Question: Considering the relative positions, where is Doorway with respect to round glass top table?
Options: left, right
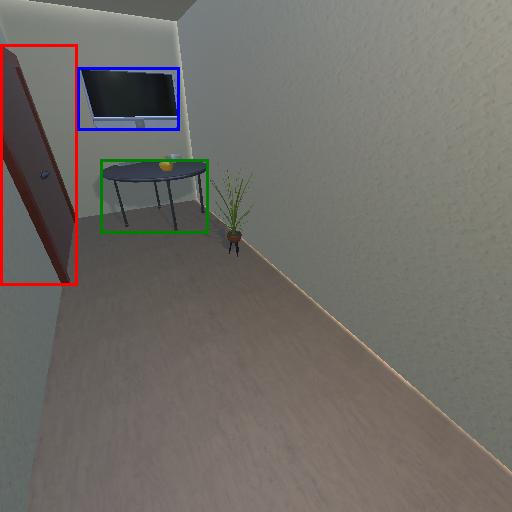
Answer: left